Question: I am doing data analysis using hadoop using java on eclipse ,I am get my output log as shown in the below image on eclipse, how can we redirect it to a text area..

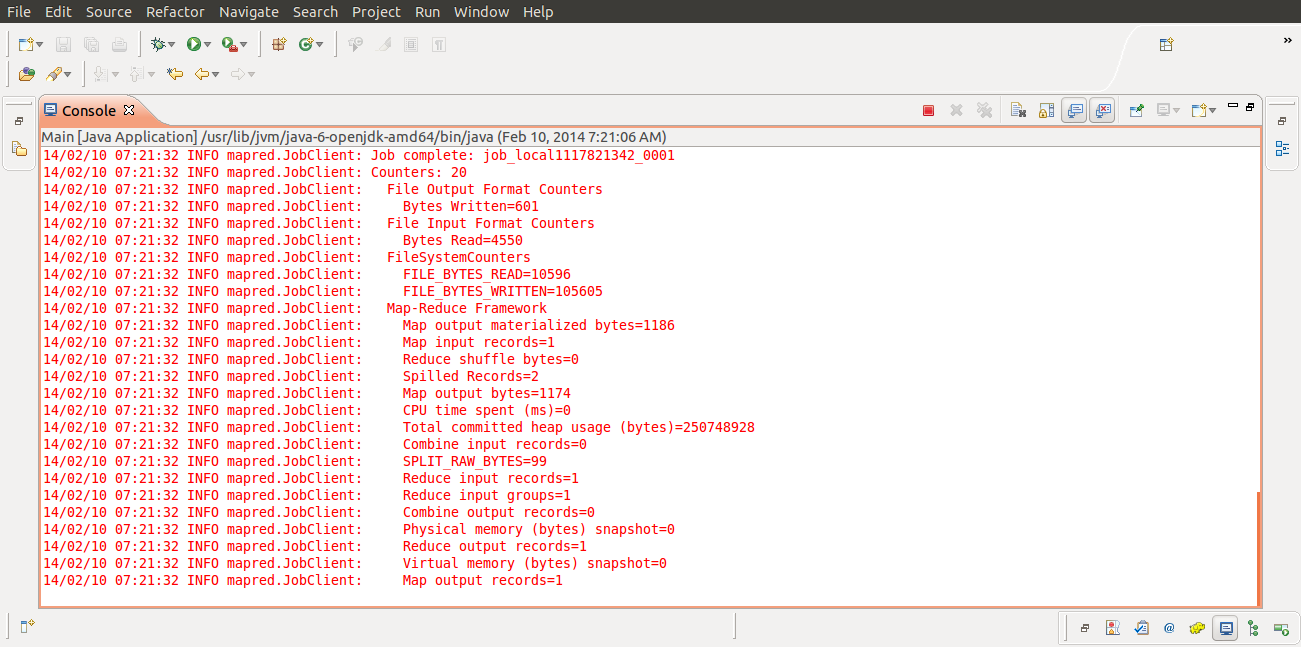
Answer: These are mostly counters and progress so, have a look at
<URL>
and <URL>.
Also, I think you will find <URL> very useful.